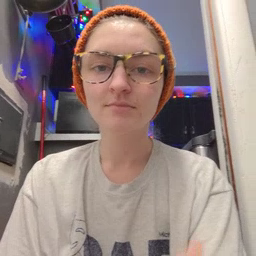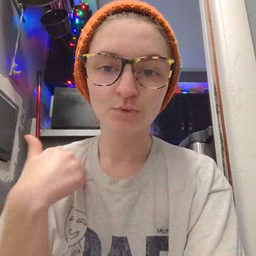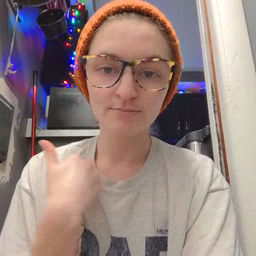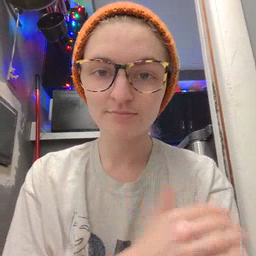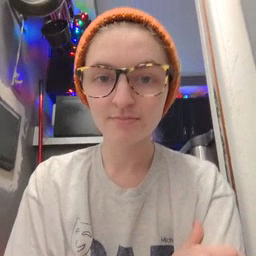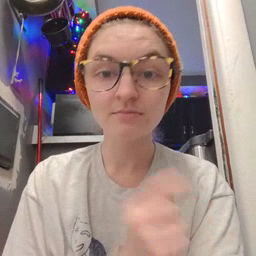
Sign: animal